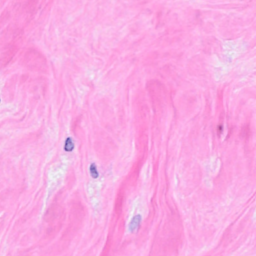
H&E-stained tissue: Breast